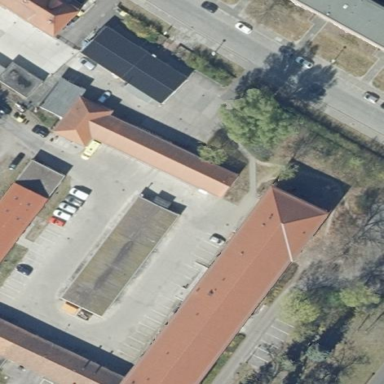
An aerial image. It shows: Historic building.